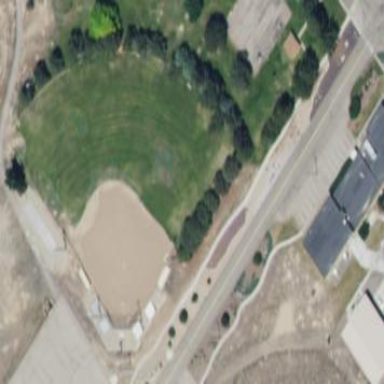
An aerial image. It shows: Baseball pitch for leisure and sports activities.